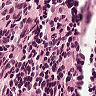
Metastatic tissue present: no